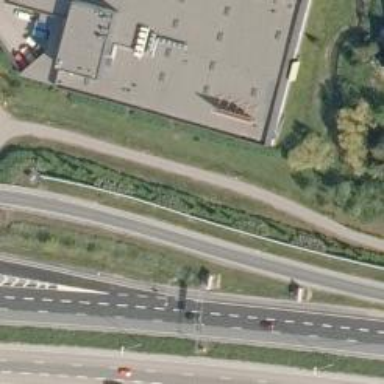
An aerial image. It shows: Trunk link highway with asphalt surface.